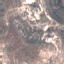
Land use / land cover: HerbaceousVegetation